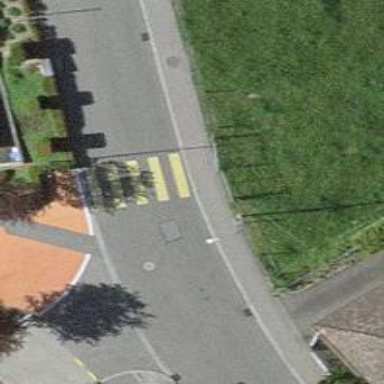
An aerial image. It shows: Uncontrolled zebra crossing with zebra markings.